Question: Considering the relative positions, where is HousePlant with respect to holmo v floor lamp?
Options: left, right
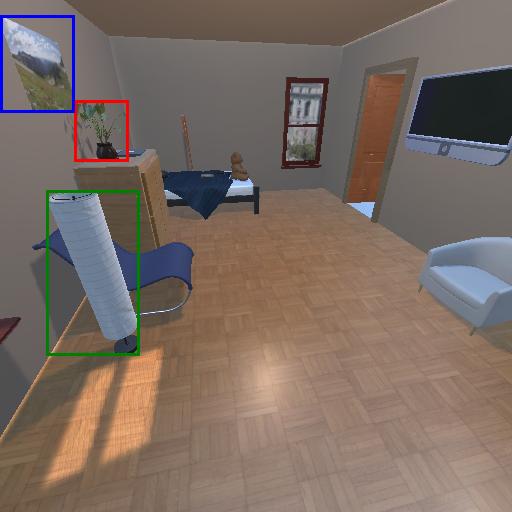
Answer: left